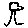
Label: tree